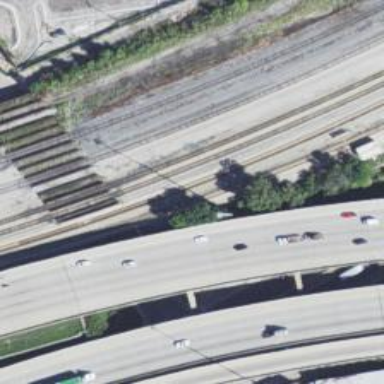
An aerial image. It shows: Railway siding for service.